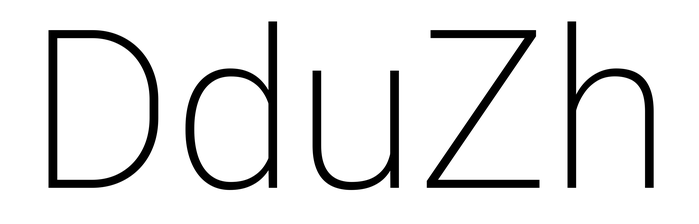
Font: Roboto_ExtraLight